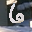
Label: 6